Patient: sex M, age 51
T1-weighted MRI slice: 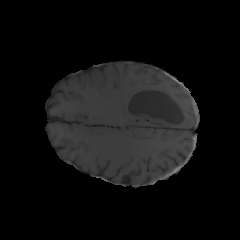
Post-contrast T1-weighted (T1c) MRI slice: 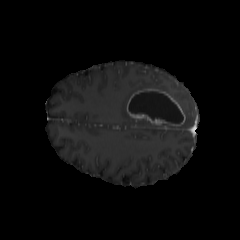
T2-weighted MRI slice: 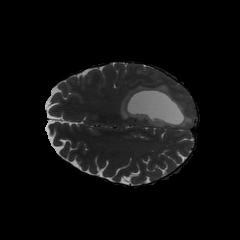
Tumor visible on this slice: yes
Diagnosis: Glioblastoma, IDH-wildtype
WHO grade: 4